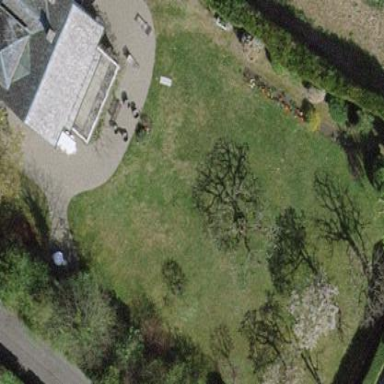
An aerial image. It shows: Garden surrounded by fence.